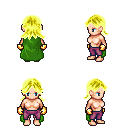
a pixel art fantasy rpg character, female body template, human, light skin, green cape, magenta pants, gold loose hair, gold gloves, four views (front, back, left, right), 2x2 character sprite sheet, small pixel art, hard edges, no anti-aliasing